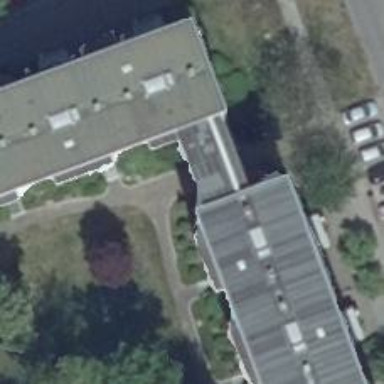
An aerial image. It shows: Footway tunnel passing through building.